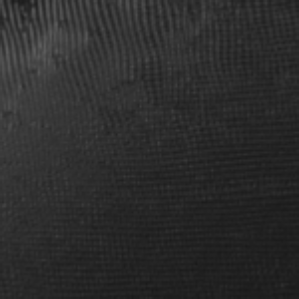
Label: frost